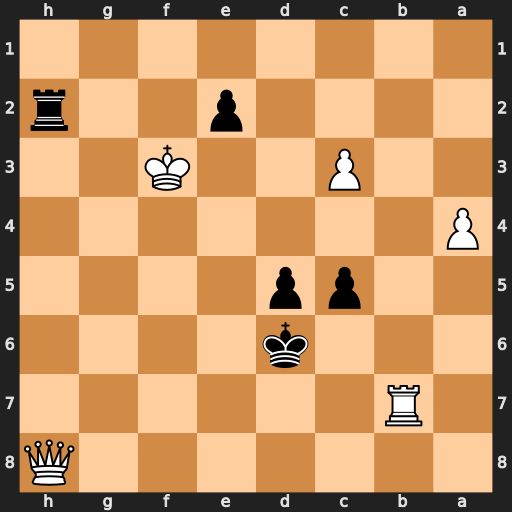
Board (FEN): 7Q/1R6/3k4/2pp4/P7/2P2K2/4p2r/8
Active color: b
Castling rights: -
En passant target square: -
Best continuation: e1=N+ Kg4 Rxh8